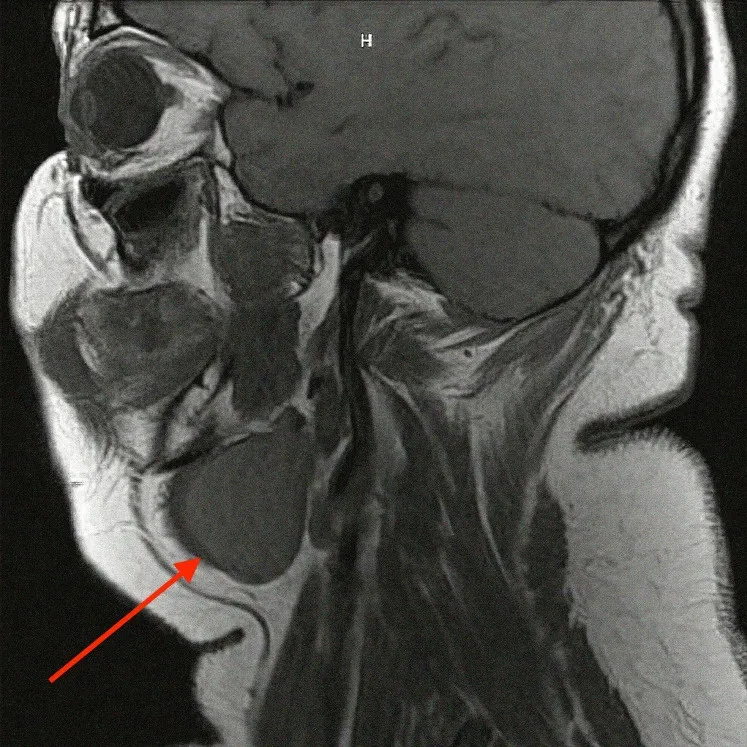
T1-weighted MRI of the head and neck with contrast, sagittal cut, demonstrating a thin-walled, nonenhancing, elongated cystic mass (red arrow) measuring 4.8 cm x 2.6 cm on the medial aspect of the left submandibular gland.
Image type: radiology (mri)